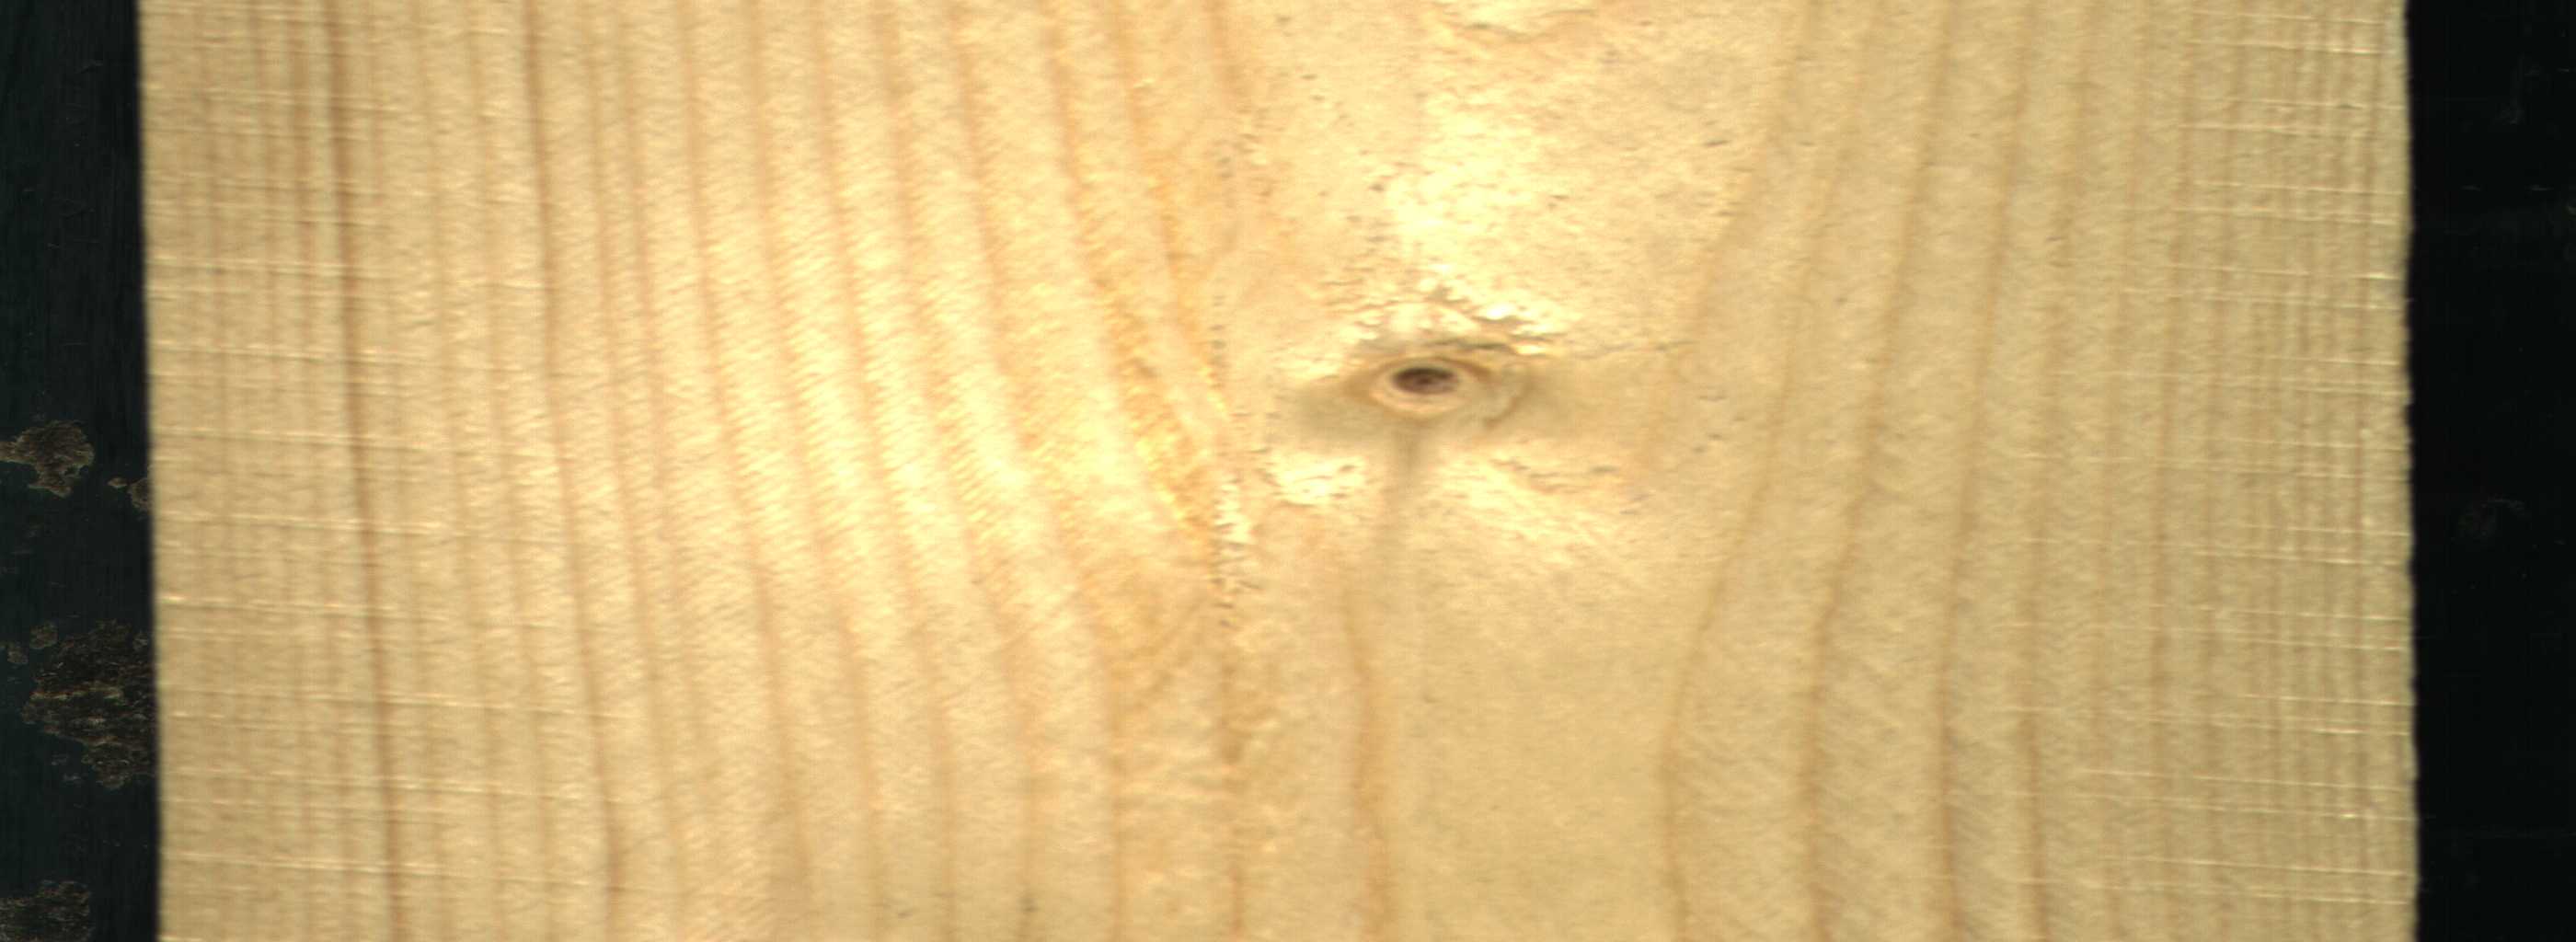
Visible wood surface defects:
Live_Knot